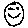
Label: smiley face